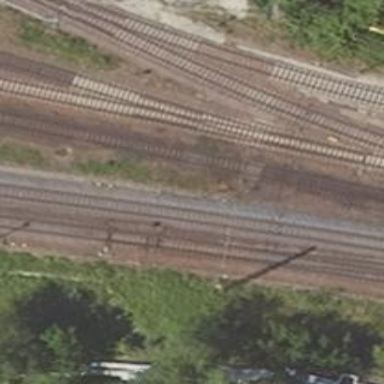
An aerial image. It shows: Railway signal.